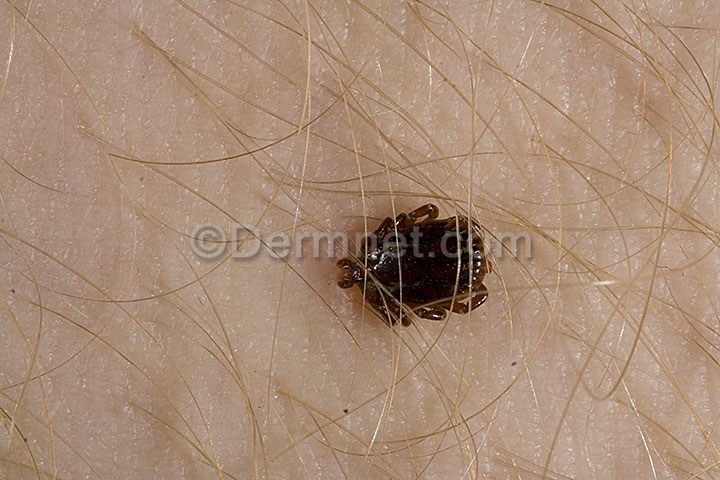
Disease: Scabies Lyme Disease and other Infestations and Bites